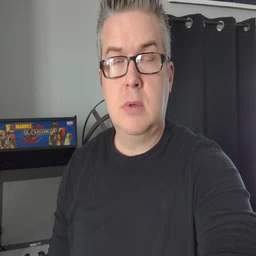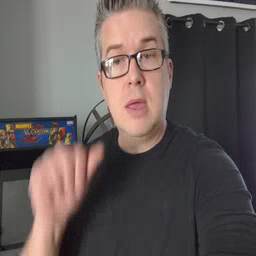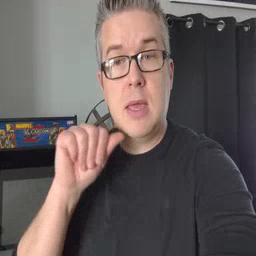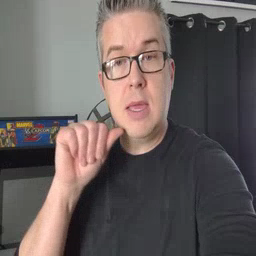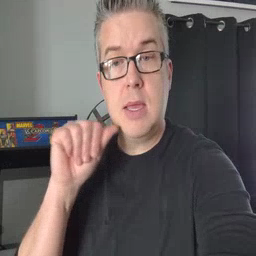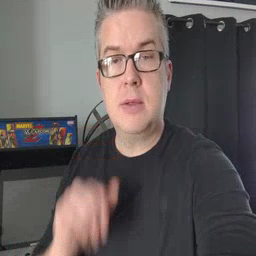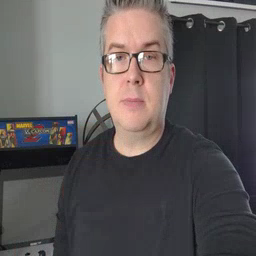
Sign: aunt